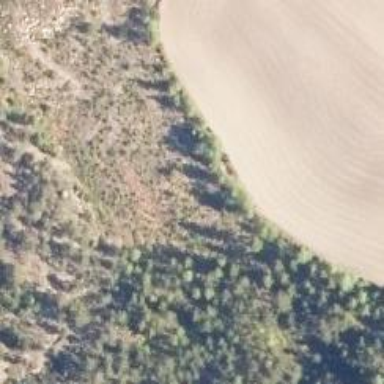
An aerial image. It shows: Clearcut area with scrub vegetation.